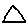
Label: triangle